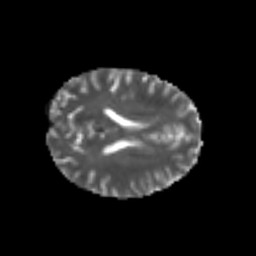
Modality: T2w
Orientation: axial
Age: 25
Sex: male
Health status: healthy